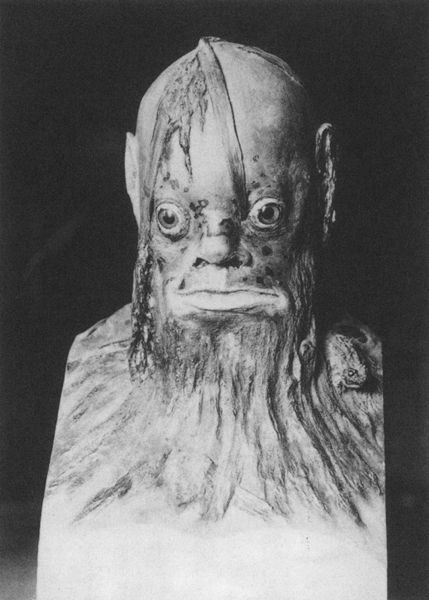
Titel: Der Froschkönig
Künstler: Arnold Böcklin
Institution: Privatbesitz
Schlagwörter: dunkel, gott, kopf, wasser, weiß, glas, grau, mund, nase, ohr, schwarz, stirn, zeichnung, blick, tier, malerei, bart, augen, gesicht, mensch, schädel, sockel, stein, hals, figur, pflanze, lippen, ohren, schulter, rund, skulptur, ton, kahl, ausdruck, büste, glatze, pupillen, starr, plastik, gewächs, foto, maske, algen, wasserpflanzen, hässlich, photo, flecken, wachs, fisch, maul, breit, gips, schleim, frosch, grotesk, fratze, monster, figut, glotzen, dumm, fischkopf, missbildung, fasern, neptun, wassermann, poseidon, augäpfel, glupschaugen, glubschaugen, büse, froschmann